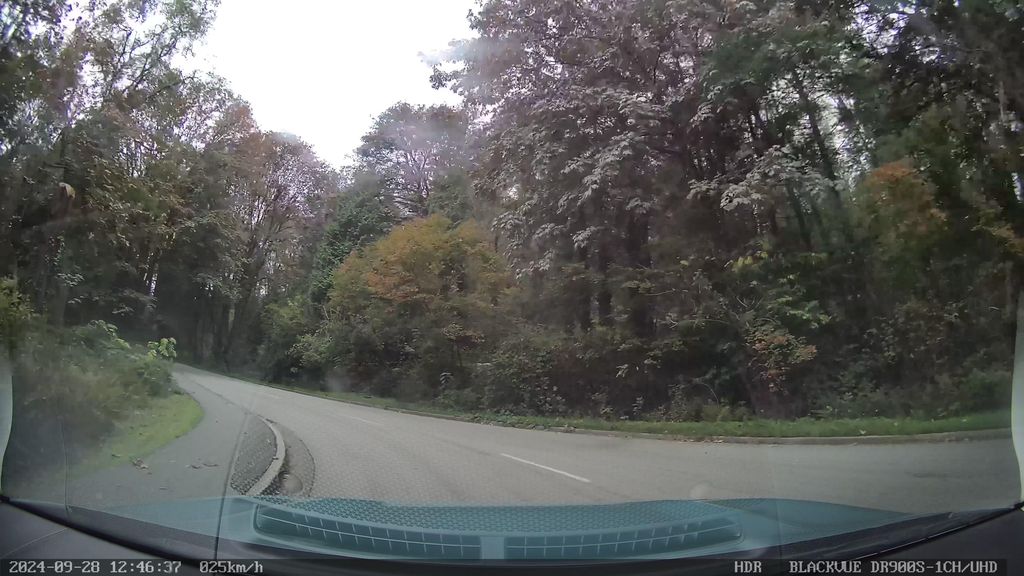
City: vancouver